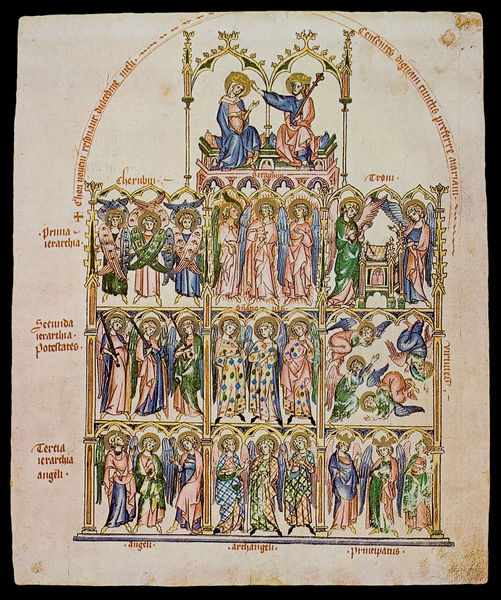
Titel: Passional der Kunigunde von Böhmen
Institution: Prag, Nationalbibliothek
Schlagwörter: blau, grün, schwarz, zeichnung, rot, gold, krone, engel, schrift, figuren, kissen, thron, schwert, text, heiligenschein, christus, maria, zepter, legende, heilige#, maria#